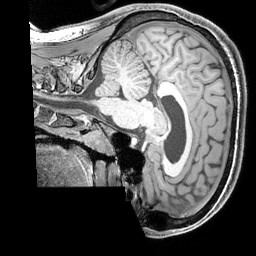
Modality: T1w
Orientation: sagittal
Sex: male
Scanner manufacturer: siemens
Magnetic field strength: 3 T
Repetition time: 2.3 s
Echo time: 0.00226 s